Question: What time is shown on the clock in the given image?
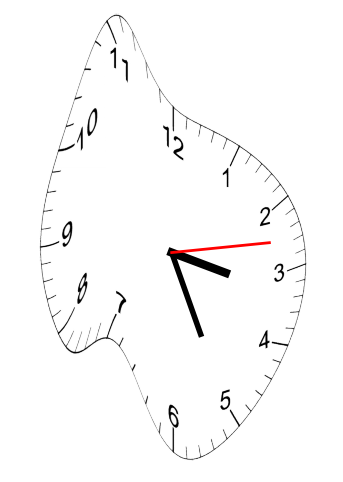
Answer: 03:25:13